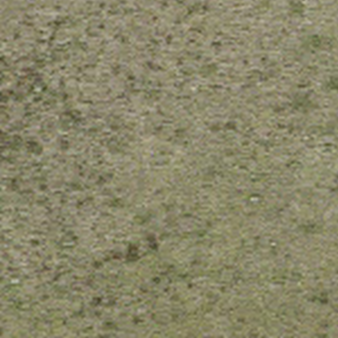
Label: other